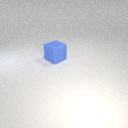
large blue rubber cube